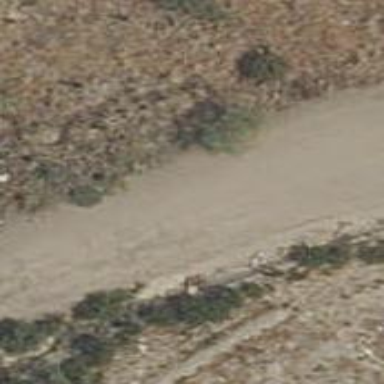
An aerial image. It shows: Dirt track with grade2 quality.